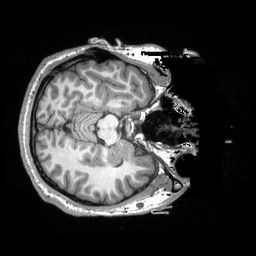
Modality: T1w
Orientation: axial
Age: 19
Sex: male
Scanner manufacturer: siemens
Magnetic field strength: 3 T
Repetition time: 2.3 s
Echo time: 0.00298 s